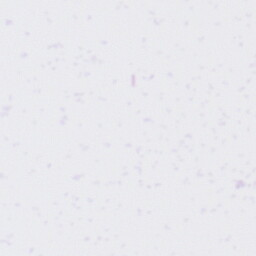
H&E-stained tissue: Liver